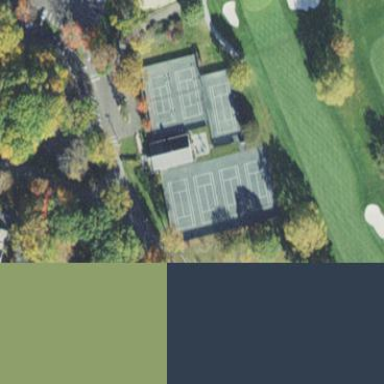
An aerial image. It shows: Tennis court on pitch designated for leisure land.